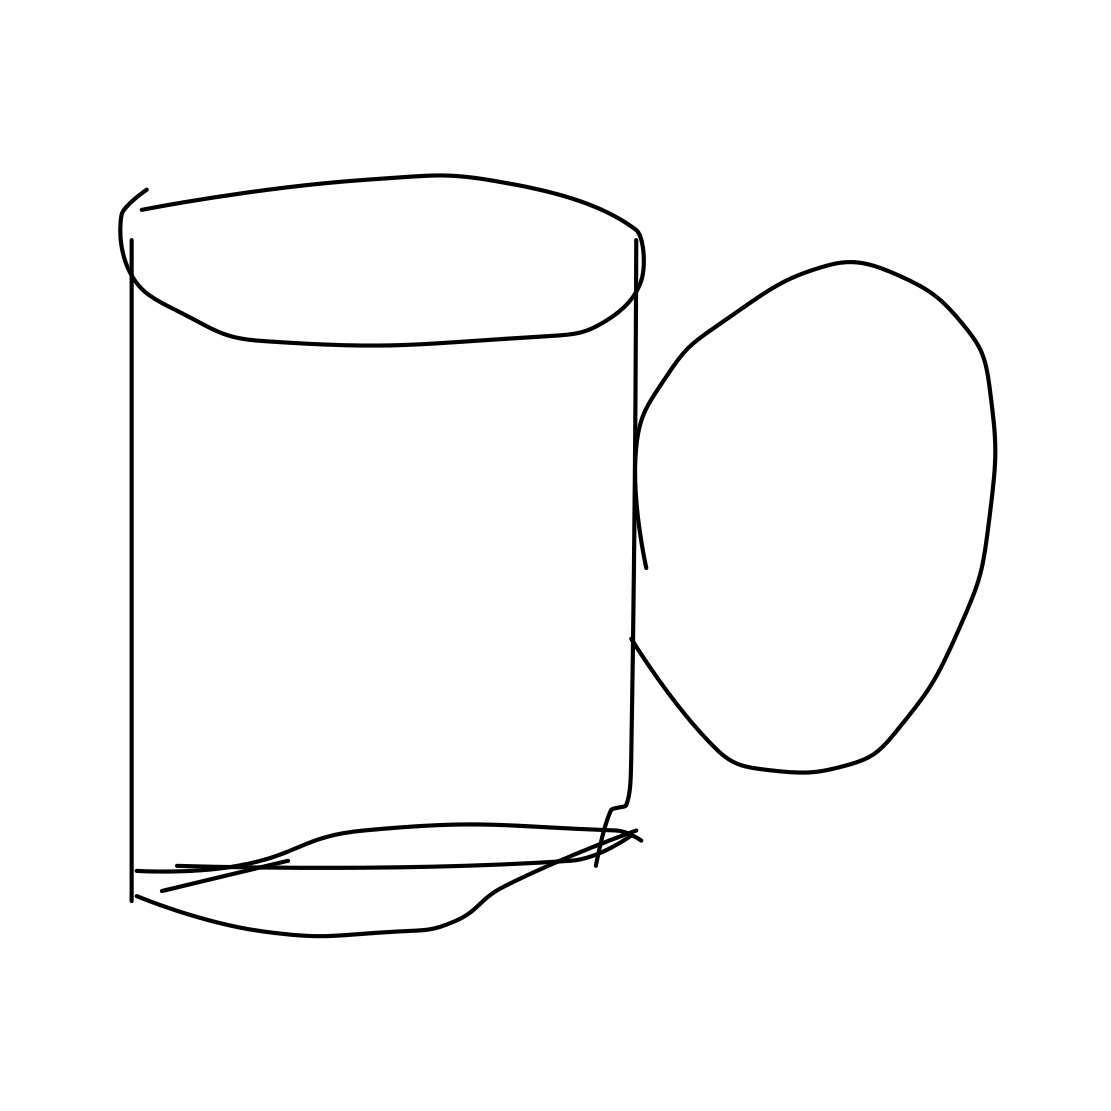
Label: mug